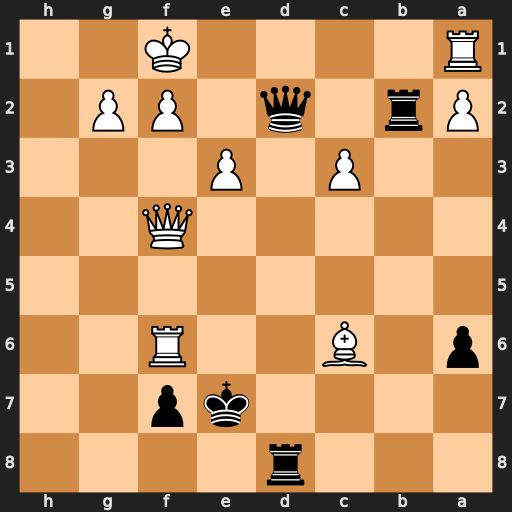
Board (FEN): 3r4/4kp2/p1B2R2/8/5Q2/2P1P3/Pr1q1PP1/R4K2
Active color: b
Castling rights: -
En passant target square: -
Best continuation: Qd1+ Rxd1 Rxd1#